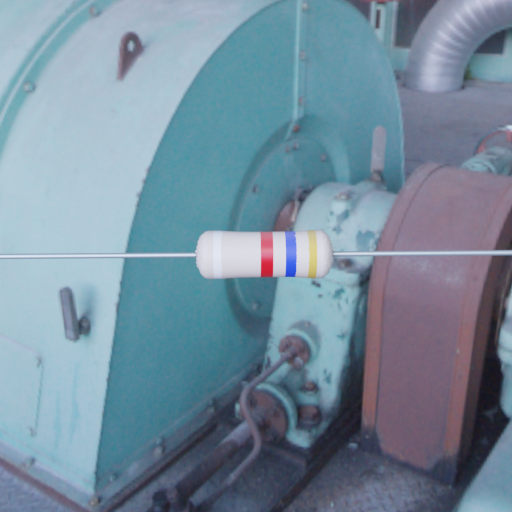
Resistor colour bands (in order): white, red, blue, gold